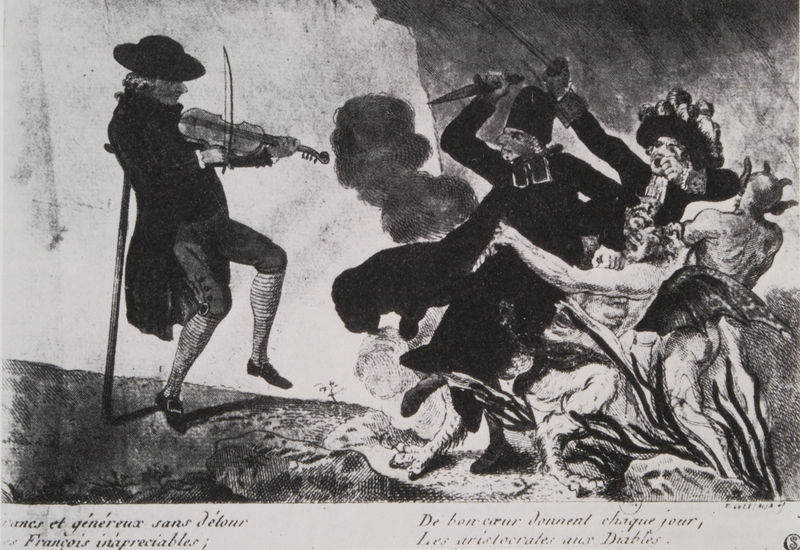
Titel: Zum Teufel mit den Aristokraten!
Standort: Paris
Institution: Bibliothèque Nationale.
Schlagwörter: angriff, dunkel, feuer, flügel, kampf, mann, nackt, schatten, weiß, menschen, bewegung, frankreich, frau, grau, hut, hüte, licht, männer, profil, schwarz, skizze, zeichnung, tiere, wolke, tanz, jacke, wand, federn, historie, kragen, messer, mord, stein, tod, instrument, kirche, qualm, rauch, boden, mantel, adel, musik, musiker, pflanzen, tanzen, theater, kontrast, rokoko, stock, hufe, schrift, bogen, röcke, schuhe, stab, hosen, fels, mauer, grafik, graphik, französisch, bischof, frack, karikatur, finster, gestreift, goya, muse, streifen, spiel, schnalle, strümpfe, tusche, stütze, traum, druck, lithographie, schwarz-weiss, radierung, stich, illustration, karrikatur, politik, revolution, schwert, säbel, text, waffen, überfall, gemetzel, soldat, spazierstock, degen, stiefel, allegorie, dämon, kunst, puppe, politisch, daumier, buchseite, bratsche, geige, geigenspieler, geiger, violine, karte, bedrohung, pfarrer, hubi, singen, gewehr, hölle, teufel, satyr, sage, dolch, pfaffe, priester, mönch, geistlichkeit, wut, geistliche, kniebundhose, adliger, hörner, edelmann, hütr, illusion, drama, durck, satan, mörder, handschrift, fidel, fiedel, dämonen, zeichung, schuss, typo, aristokratie, faune, krücke, seriendruck, pfarer, tierfuß, bischoff, attentat, krückstock, todt, erschießung, pfaffer, ende 18.jh., geigenstab, illustation, todestanz, 18. jahrhundert, teugel, saata, finister, alleforie, fiedel geige teufel kirche karikatur